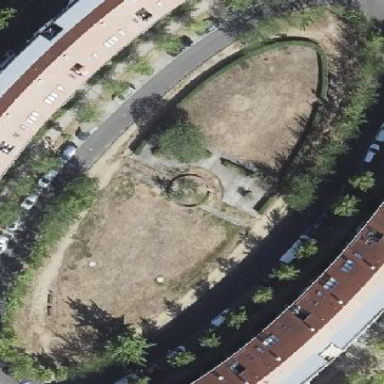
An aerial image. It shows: Park.